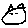
Label: cat